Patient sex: M
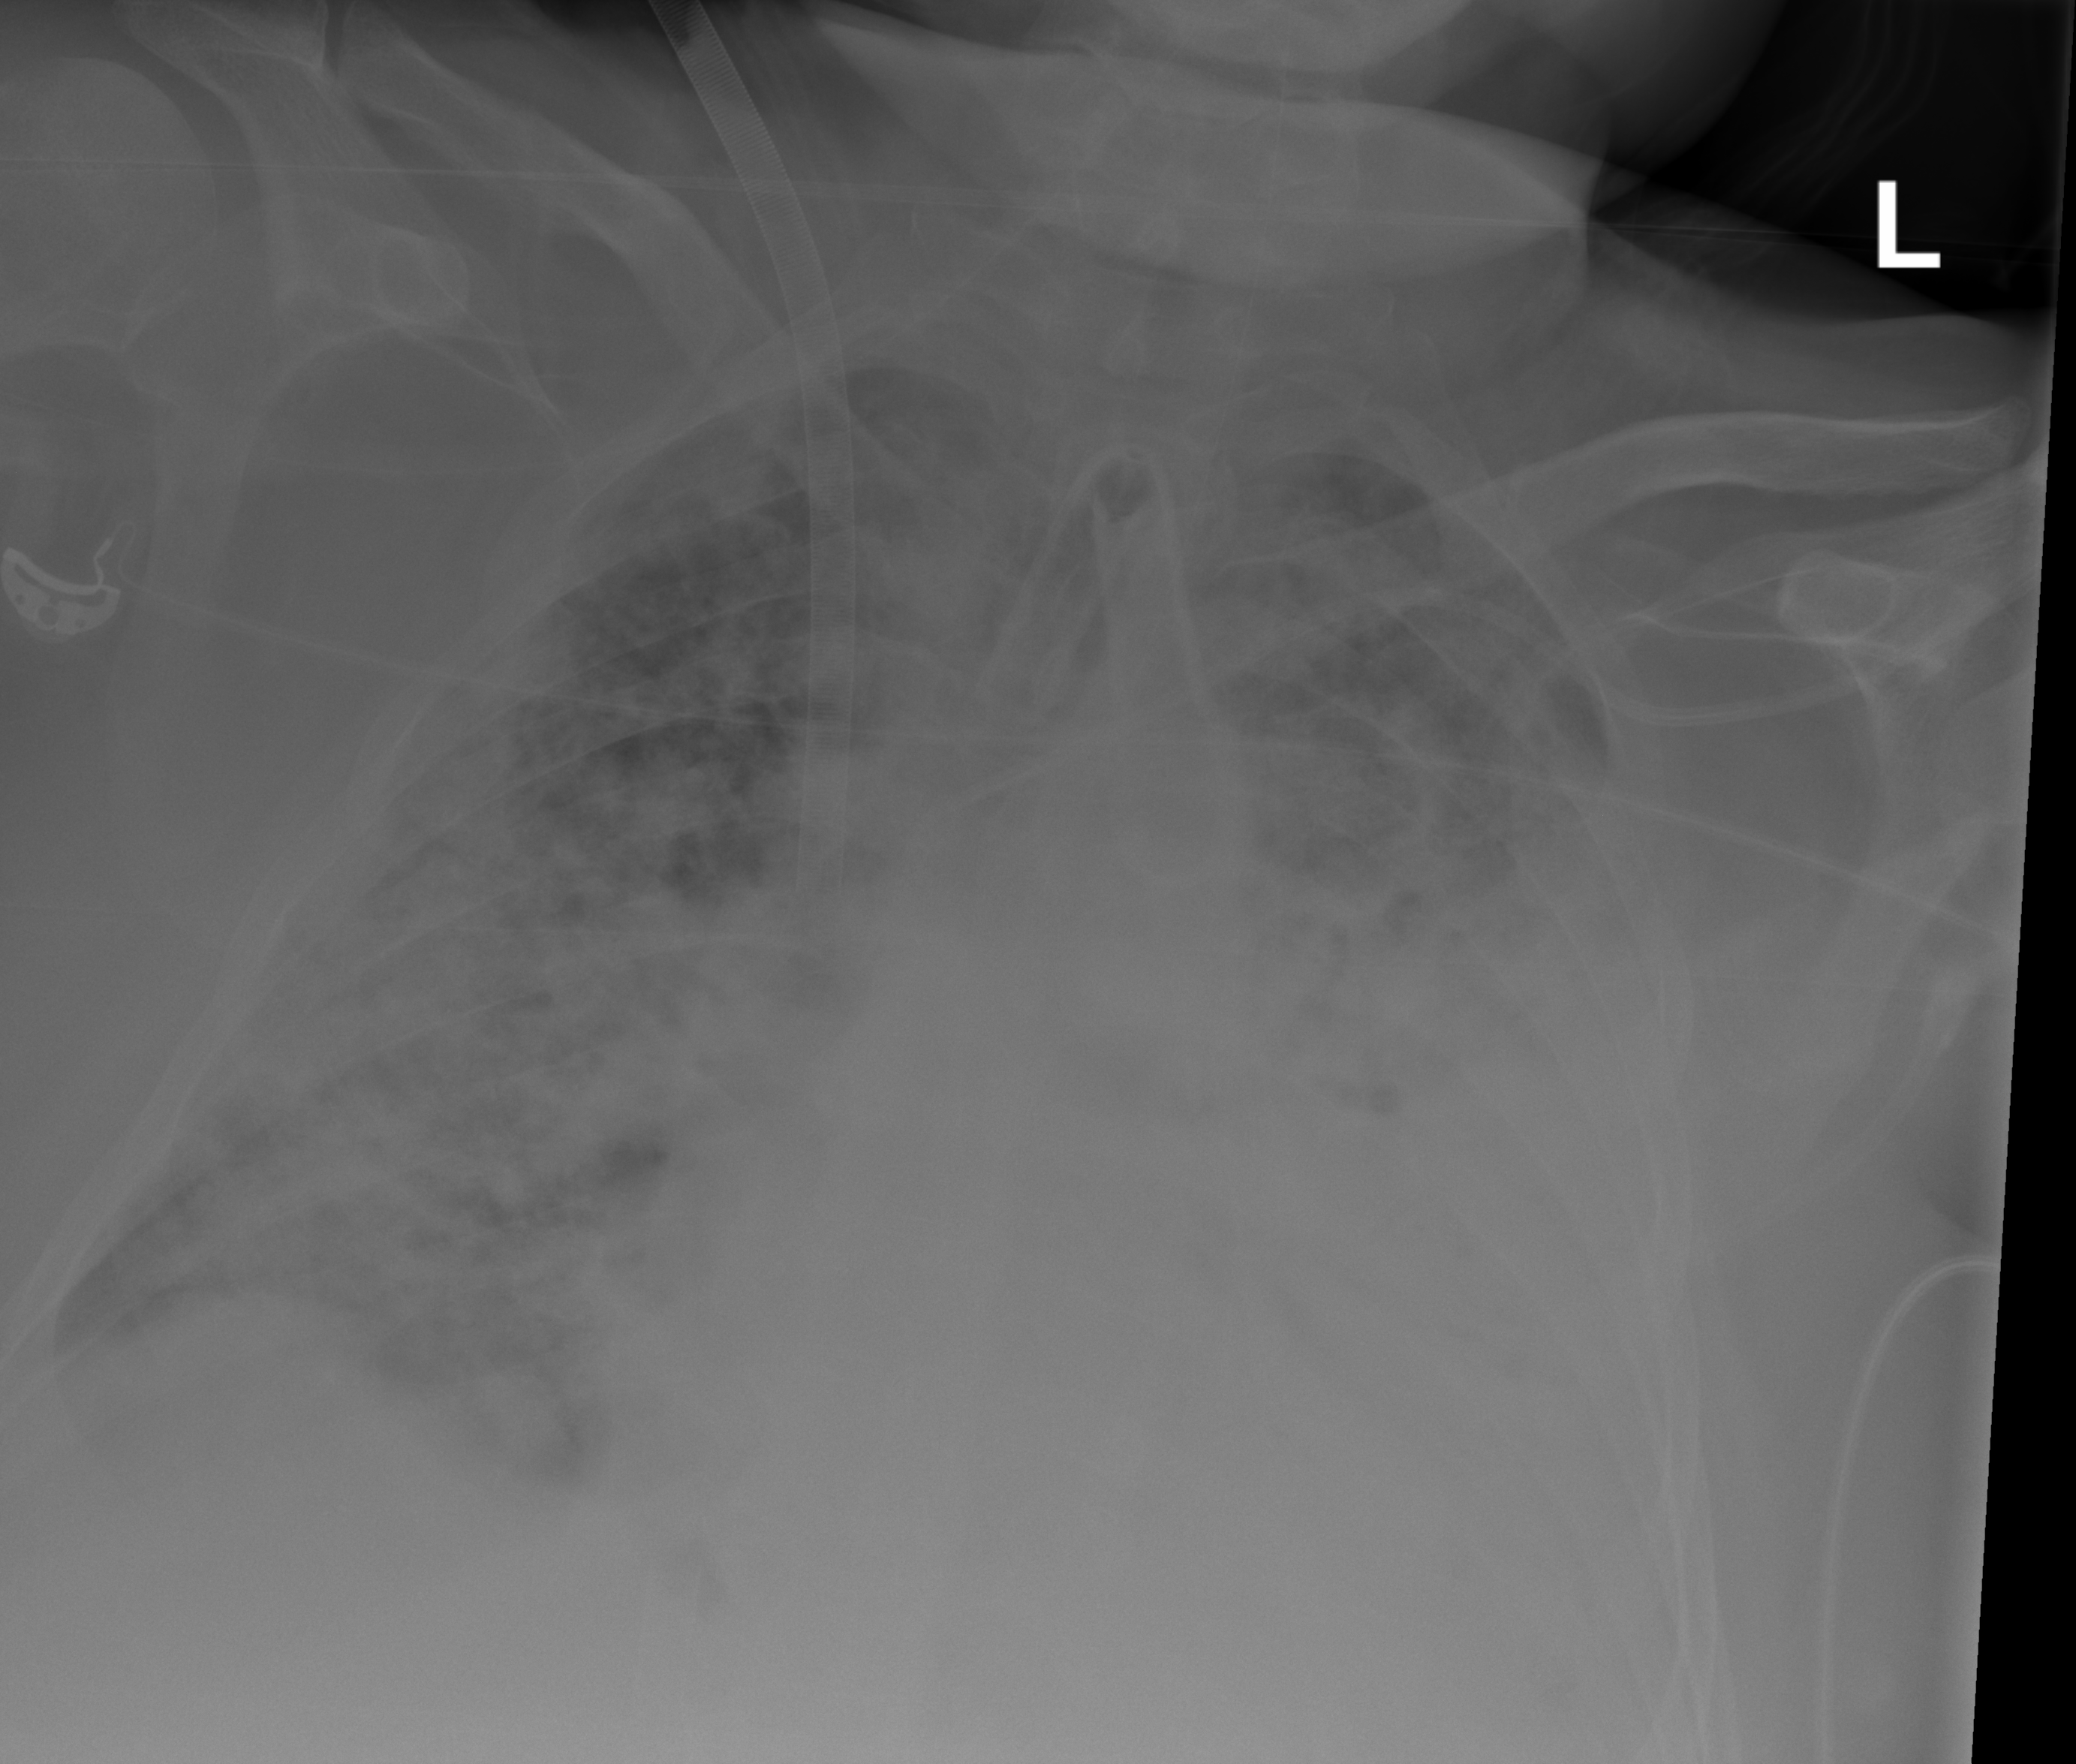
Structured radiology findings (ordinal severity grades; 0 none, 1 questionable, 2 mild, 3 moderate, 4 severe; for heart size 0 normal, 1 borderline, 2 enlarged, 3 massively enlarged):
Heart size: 2
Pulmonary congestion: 1
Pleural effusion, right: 0
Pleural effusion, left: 2
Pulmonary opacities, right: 4
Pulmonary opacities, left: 4
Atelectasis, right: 3
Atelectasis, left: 3